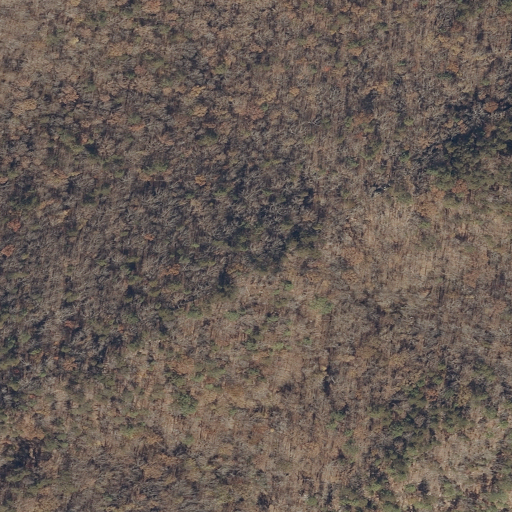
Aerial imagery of gap in Alabama named Shackleford Gap containing deciduous forest, evergreen forest, and mixed forest